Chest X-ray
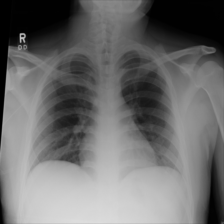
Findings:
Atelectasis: negative
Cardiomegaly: negative
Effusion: negative
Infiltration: negative
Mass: negative
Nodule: negative
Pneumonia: negative
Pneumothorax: negative
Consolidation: negative
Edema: negative
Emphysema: negative
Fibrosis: negative
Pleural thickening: negative
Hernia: negative